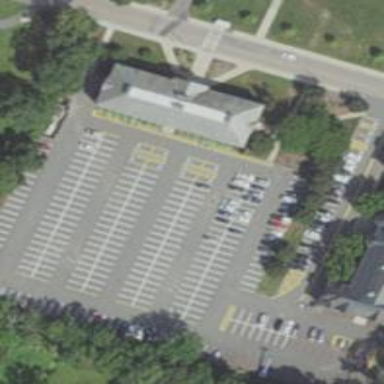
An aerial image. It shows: Parking space is available.